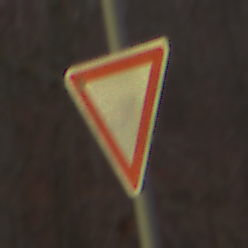
Verkehrszeichen: VorfahrtGewaehren
Umgebung: Outdoor, Nature
Tageszeit: Midday
Wetter: Overcast
Licht: Natural
Jahreszeit: Autumn
Kontrast: LowContrast